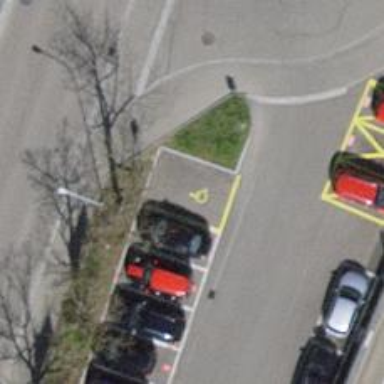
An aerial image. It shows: Disabled parking space.